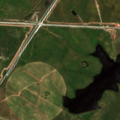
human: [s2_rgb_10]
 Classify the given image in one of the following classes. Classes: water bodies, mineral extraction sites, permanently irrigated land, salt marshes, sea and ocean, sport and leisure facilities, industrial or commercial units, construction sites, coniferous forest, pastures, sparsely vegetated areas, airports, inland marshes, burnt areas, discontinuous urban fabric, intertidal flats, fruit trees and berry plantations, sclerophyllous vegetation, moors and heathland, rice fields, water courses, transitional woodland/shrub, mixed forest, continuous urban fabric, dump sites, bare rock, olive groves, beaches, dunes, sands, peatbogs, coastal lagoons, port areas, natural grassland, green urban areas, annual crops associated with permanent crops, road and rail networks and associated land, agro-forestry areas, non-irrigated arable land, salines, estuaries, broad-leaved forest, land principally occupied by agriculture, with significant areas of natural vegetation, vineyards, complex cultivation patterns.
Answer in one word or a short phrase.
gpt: continuous urban fabric